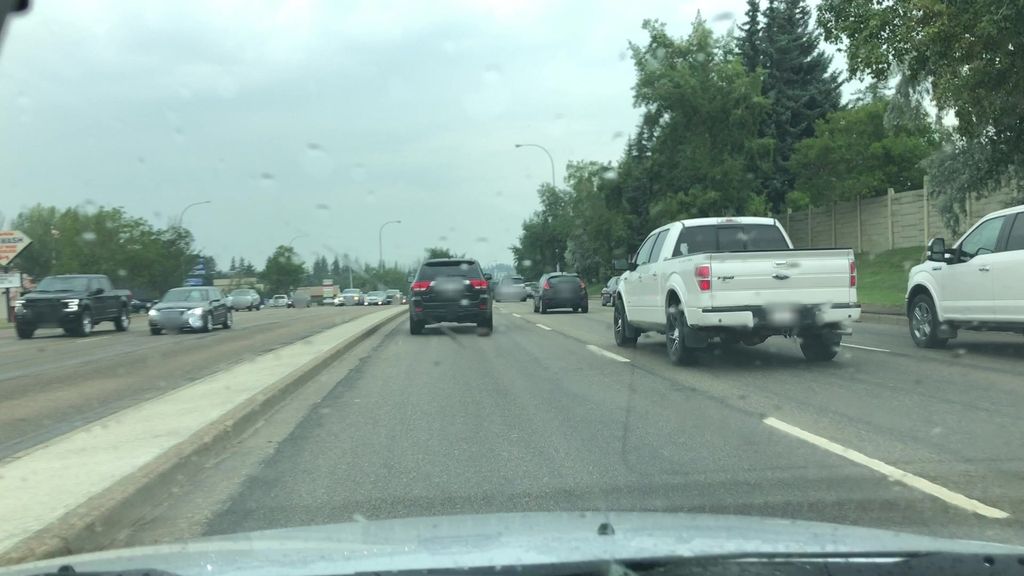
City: edmonton